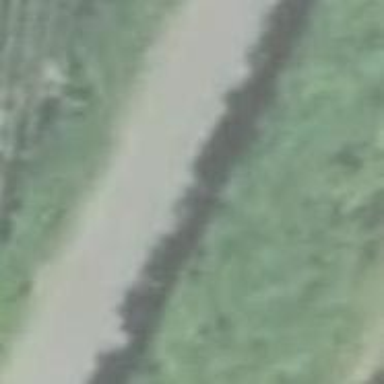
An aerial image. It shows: Unclassified road.